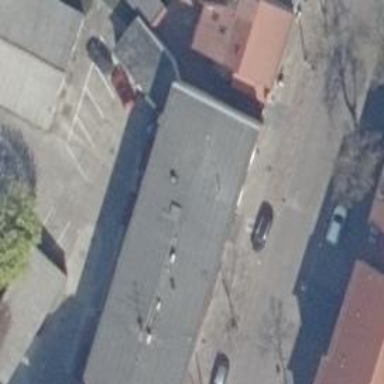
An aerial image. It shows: Electrical shop.